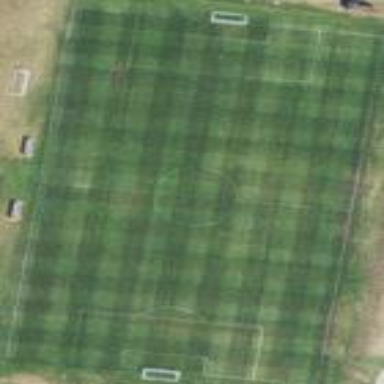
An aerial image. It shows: Soccer pitch designated for leisure and sports activities.